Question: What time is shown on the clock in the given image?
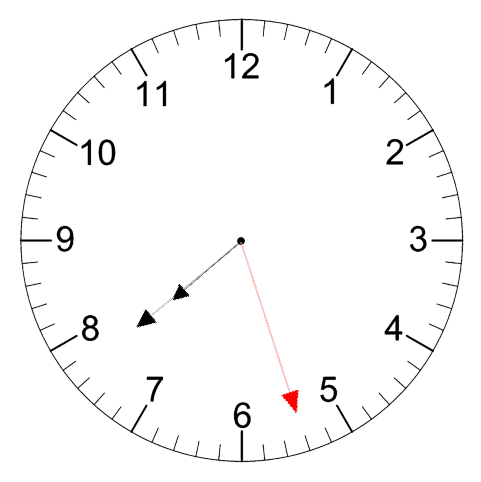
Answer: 07:38:27